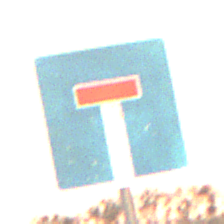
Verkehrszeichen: Sackgasse
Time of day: SunriseSunset
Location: Outdoor (Nature)
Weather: PartlyCloudy
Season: NotSpecified
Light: Natural